Question: nodejs : v0.10.2 and express 3.x and socket.io 0.9.11
I just try sample code on the socket.io like below.
http.js708
throw new Error(can't set headers after they are sent)
<URL>
'''
var app = require('http').createServer(handler)
, io = require('socket.io').listen(app)
, fs = require('fs')
app.listen(80);
function handler (req, res) {
fs.readFile(__dirname + '/index.html',
function (err, data) {
if (err) {
res.writeHead(500);
return res.end('Error loading index.html');
}
res.writeHead(200);
res.end(data);
});
}
io.sockets.on('connection', function (socket) {
socket.emit('news', { hello: 'world' });
socket.on('my other event', function (data) {
console.log(data);
});
});
'''
'index.html'
'''
var socket = io.connect('http://localhost');
socket.on('news', function (data) {
console.log(data);
socket.emit('my other event', { my: 'data' });
});
'''
then I have an error message like on the picture.

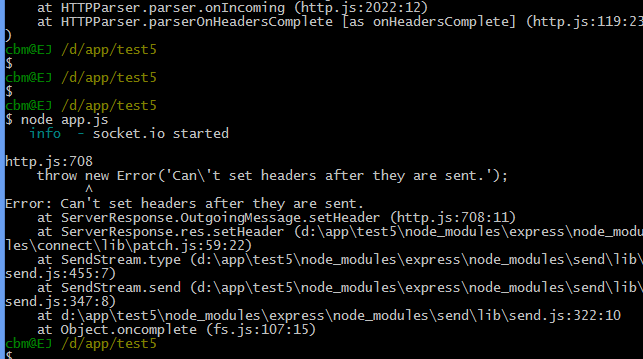
Answer: First u 've to check the connection was established r not after that u continue ur code
here some sample code
'''
var app = require('express')()
, http = require('http')
, server = http.createServer(app)
, io = require('socket.io').listen(server)
server.listen(3000)
io.on('connection',function(socket){
console.log('connection..')
})
'''